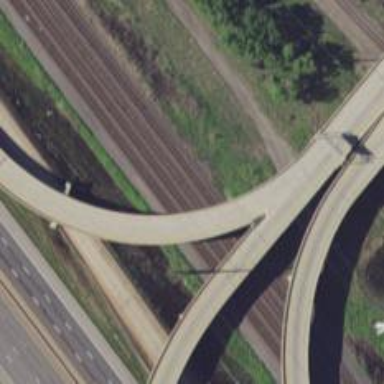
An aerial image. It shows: Bridge on motorway link.